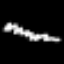
Label: squiggle